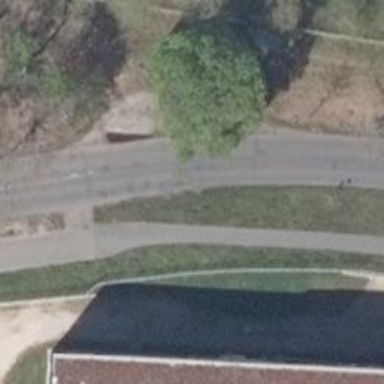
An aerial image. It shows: Tertiary road with asphalt surface.